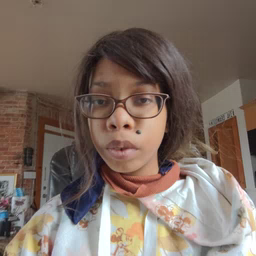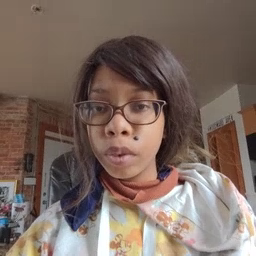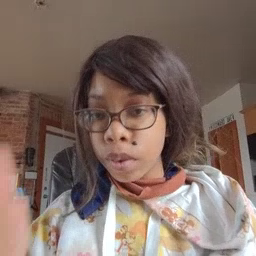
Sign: brother